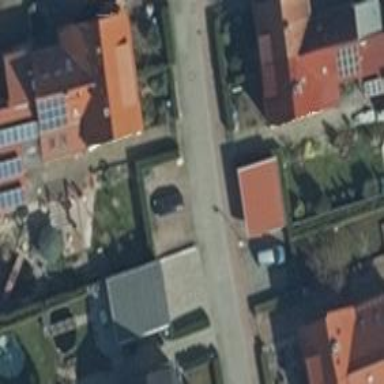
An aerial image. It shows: Residential road.